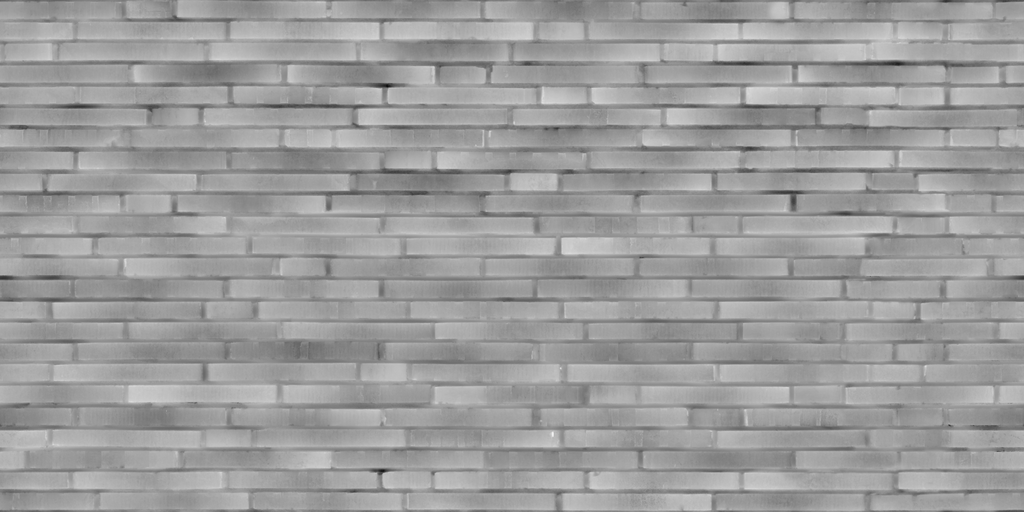
Texture map type: Displacement